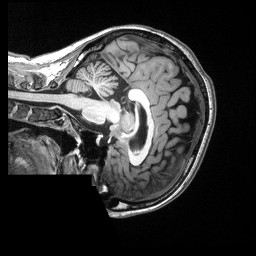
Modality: T1w
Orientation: sagittal
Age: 26
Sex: female